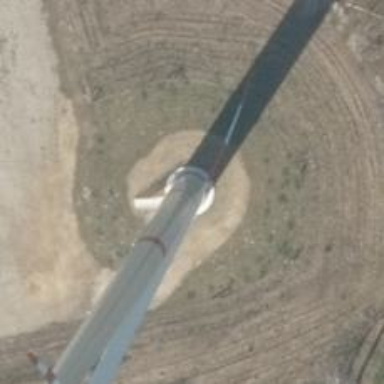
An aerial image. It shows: Wind generator of the horizontal axis type made by Vestas.